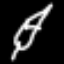
Label: leaf